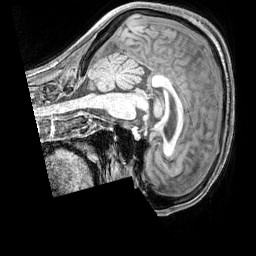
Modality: T1w
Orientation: sagittal
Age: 56
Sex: female
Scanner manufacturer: siemens
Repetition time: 2.3 s
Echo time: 0.00226 s